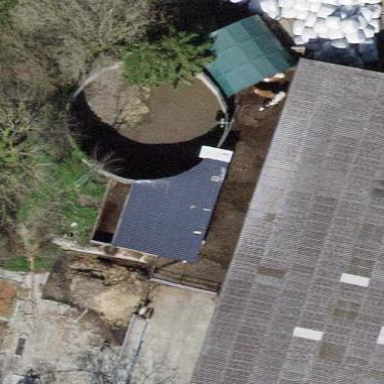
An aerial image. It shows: View of roof of building.